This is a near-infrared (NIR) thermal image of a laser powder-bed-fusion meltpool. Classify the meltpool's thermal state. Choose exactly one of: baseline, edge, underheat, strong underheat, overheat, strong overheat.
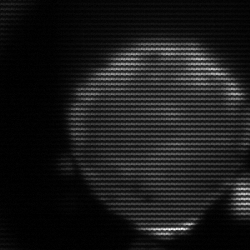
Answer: edge